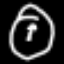
Label: clock